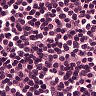
Metastatic tissue present: no